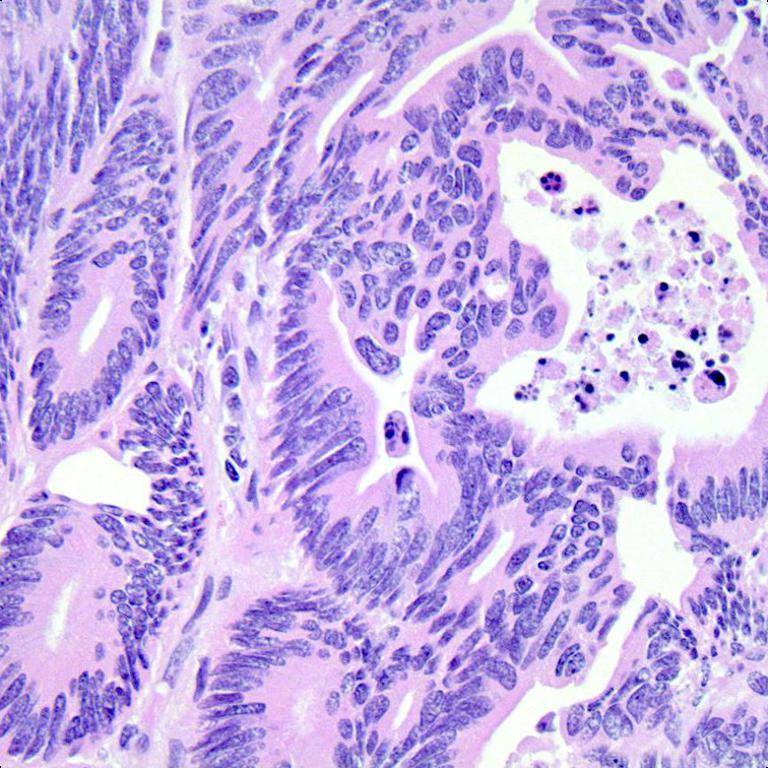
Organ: colon
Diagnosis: adenocarcinomas